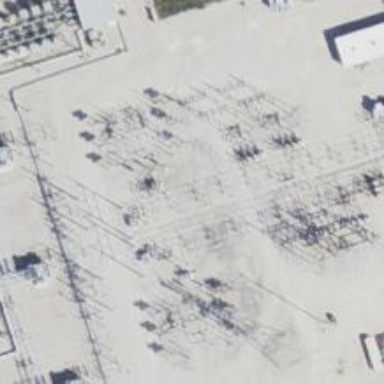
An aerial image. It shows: Switch for power supply.